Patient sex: M
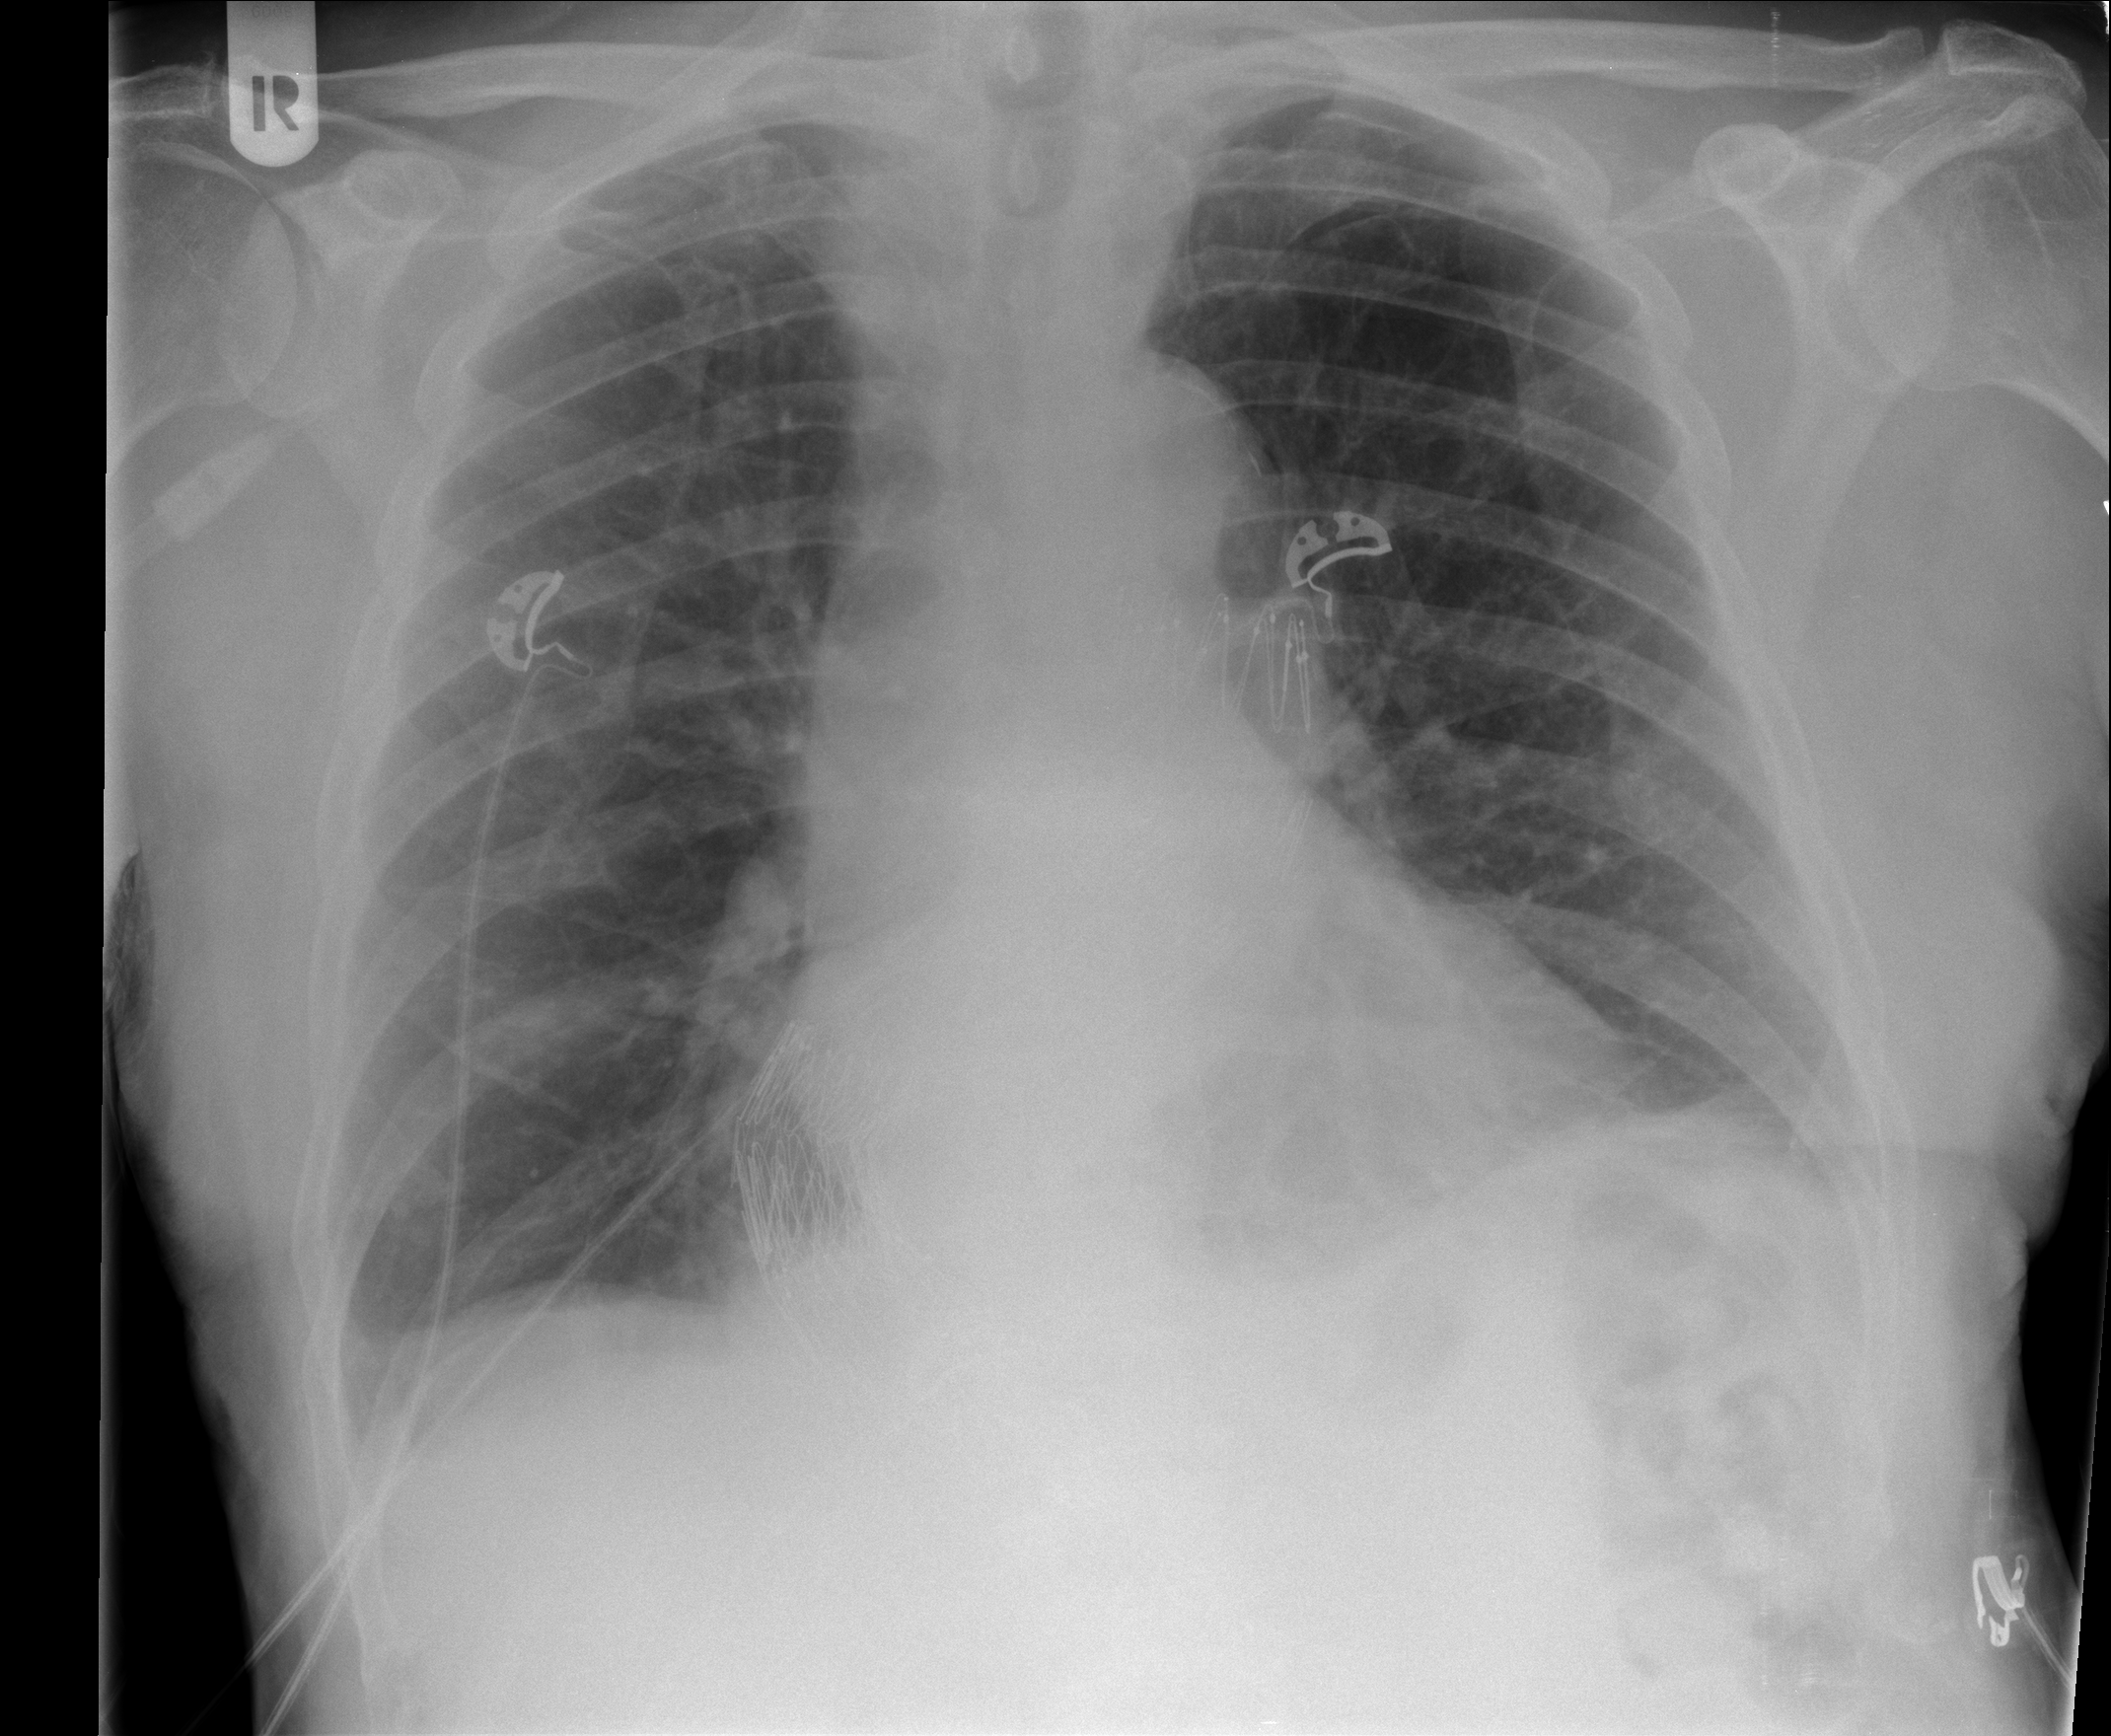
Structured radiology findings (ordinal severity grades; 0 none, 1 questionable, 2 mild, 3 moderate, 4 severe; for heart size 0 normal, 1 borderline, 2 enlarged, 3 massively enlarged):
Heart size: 2
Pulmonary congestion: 0
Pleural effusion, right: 0
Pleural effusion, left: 2
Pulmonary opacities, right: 0
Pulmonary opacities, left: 0
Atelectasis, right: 0
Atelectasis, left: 2